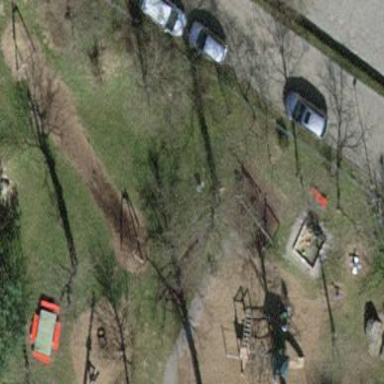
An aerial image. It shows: Playground area for leisure activities on the land.